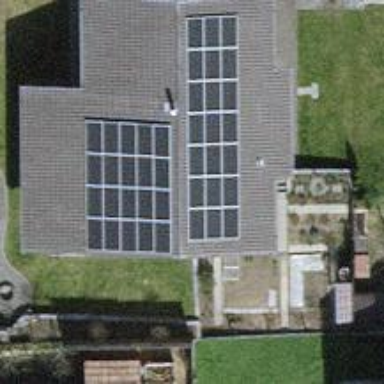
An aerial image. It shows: Solar power generator utilizing photovoltaic technology with solar photovoltaic panels.